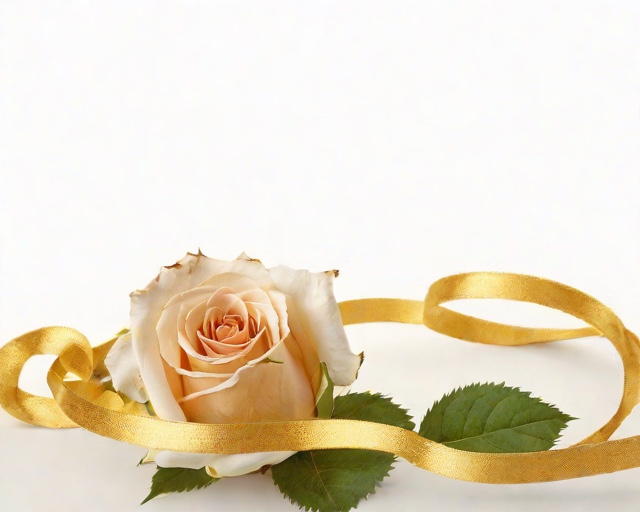
Category: Anniversary